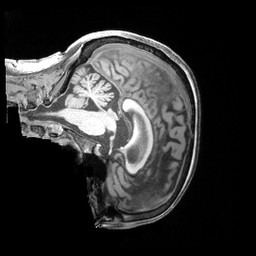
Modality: T1w
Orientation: sagittal
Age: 73
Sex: female